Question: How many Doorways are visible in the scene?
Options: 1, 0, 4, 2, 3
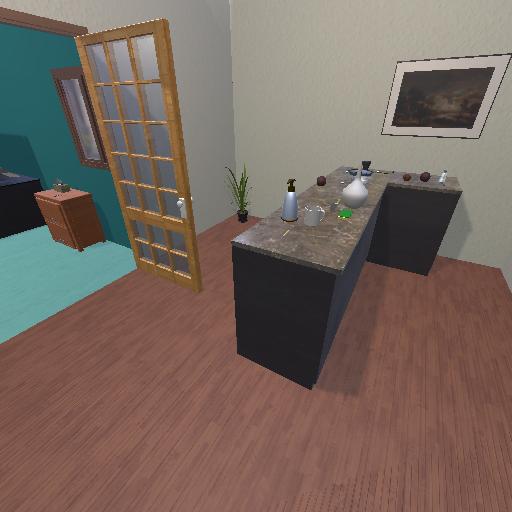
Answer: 1